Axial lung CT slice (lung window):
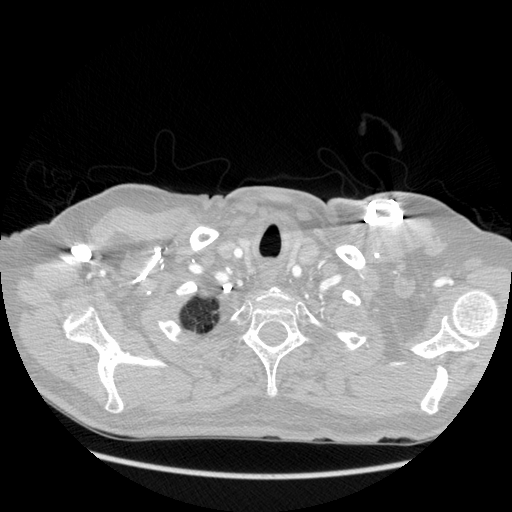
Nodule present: no